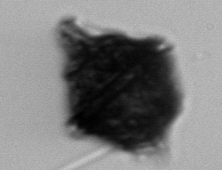
Label: Gonyaulax